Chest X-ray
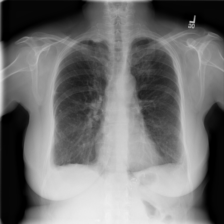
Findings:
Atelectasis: negative
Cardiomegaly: negative
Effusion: negative
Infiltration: negative
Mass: negative
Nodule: negative
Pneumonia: negative
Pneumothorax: negative
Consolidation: negative
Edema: negative
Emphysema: negative
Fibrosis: negative
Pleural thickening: positive
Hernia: negative